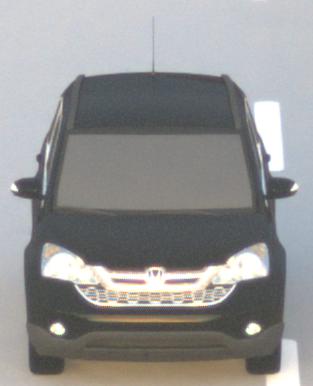
Make: Honda
Model: CR-V
Detailed model: CR-V (III) (04/10 - 10/12)
Model produced from: 2010
Model produced until: 2012
Doors: 5
Color: black
Road condition: dry road
Daytime: dawn
Contrast: medium contrast